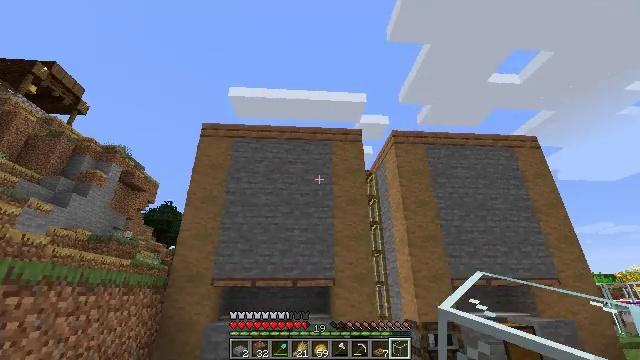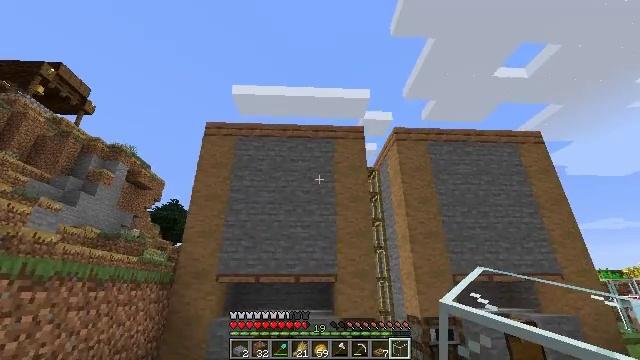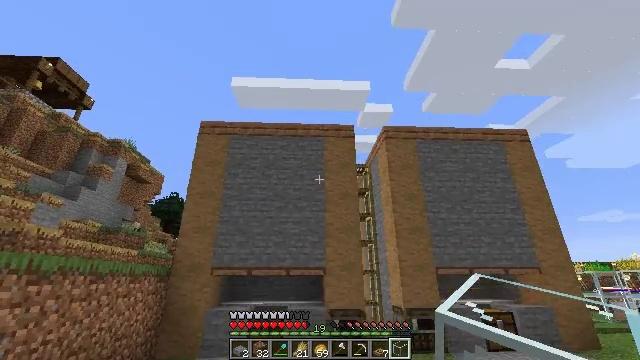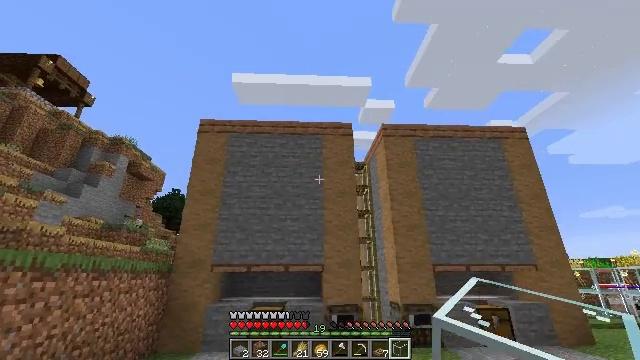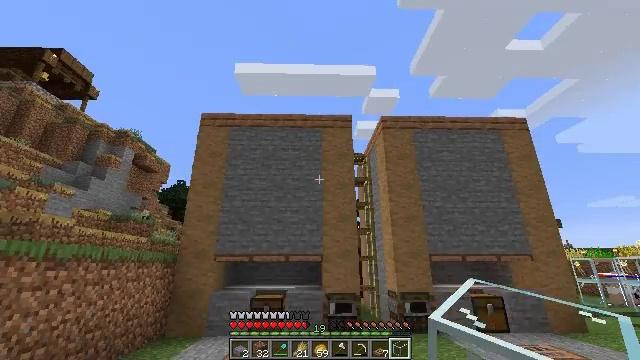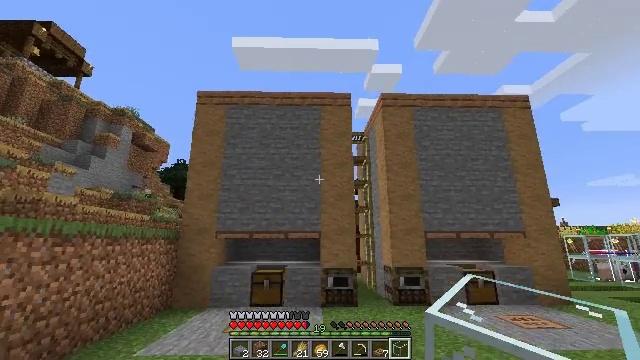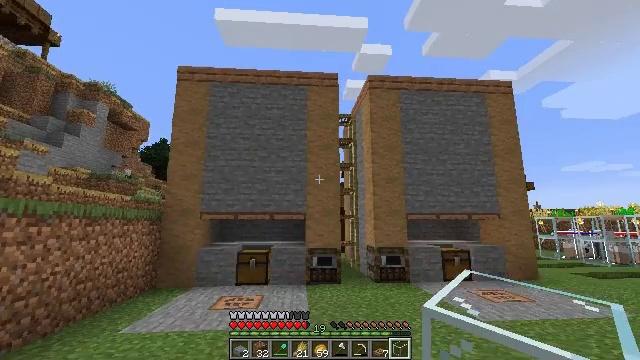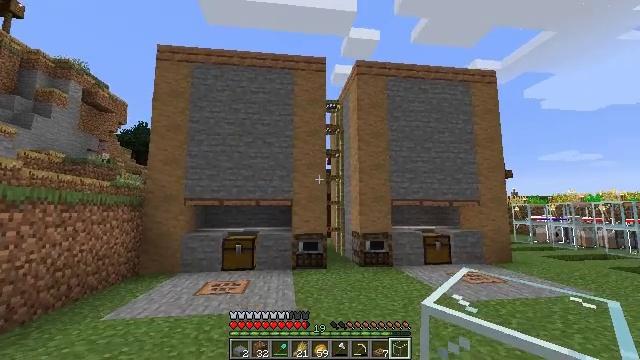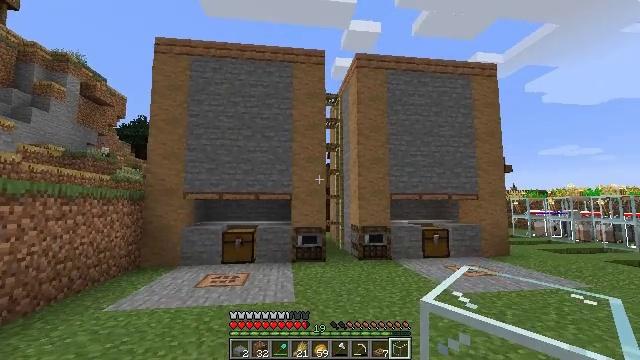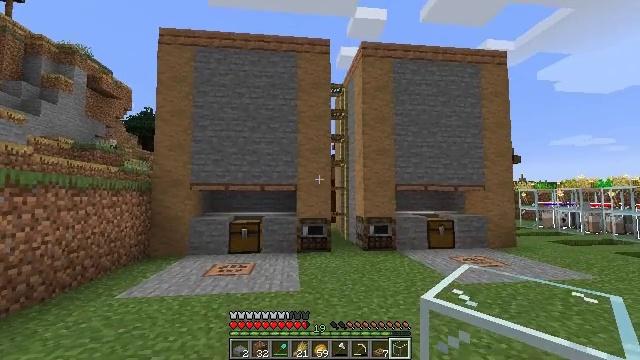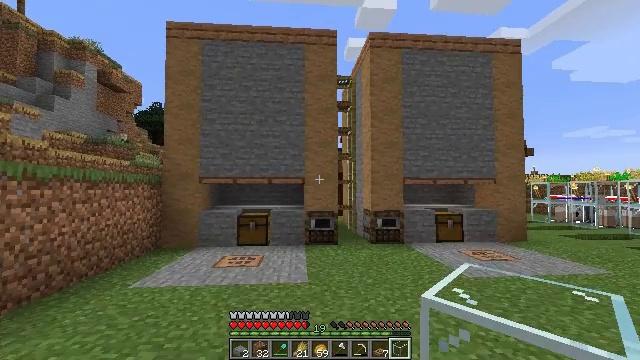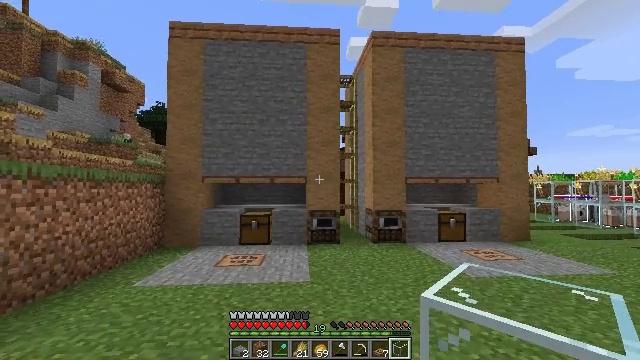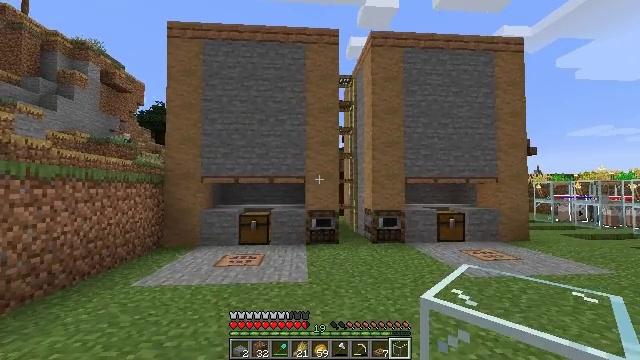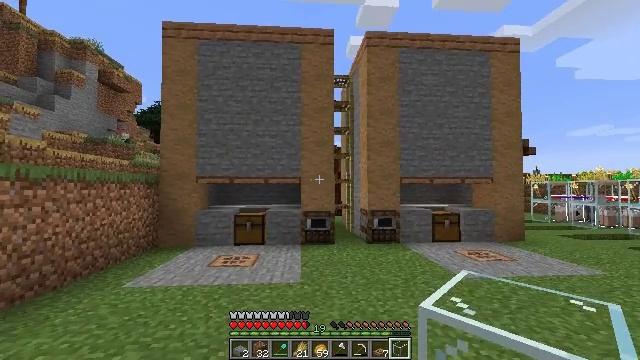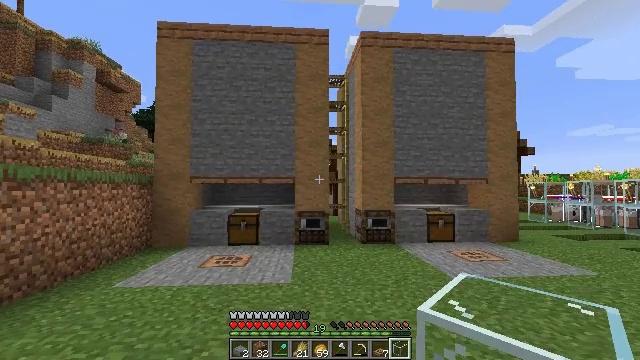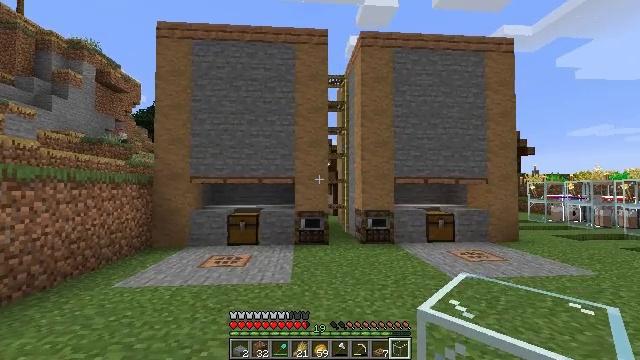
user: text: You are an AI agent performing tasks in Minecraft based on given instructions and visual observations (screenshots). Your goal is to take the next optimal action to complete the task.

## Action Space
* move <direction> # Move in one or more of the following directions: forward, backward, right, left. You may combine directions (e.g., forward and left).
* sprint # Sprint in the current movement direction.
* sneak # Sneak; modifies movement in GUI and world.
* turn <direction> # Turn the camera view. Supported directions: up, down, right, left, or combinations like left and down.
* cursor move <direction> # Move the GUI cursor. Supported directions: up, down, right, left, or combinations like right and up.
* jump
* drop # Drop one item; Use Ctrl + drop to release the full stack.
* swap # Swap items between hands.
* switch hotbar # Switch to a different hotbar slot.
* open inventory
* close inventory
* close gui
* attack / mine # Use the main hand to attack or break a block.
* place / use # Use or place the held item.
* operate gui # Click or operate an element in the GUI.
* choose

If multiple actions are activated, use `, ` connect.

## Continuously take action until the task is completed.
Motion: motion action
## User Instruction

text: Make a jungle sign with jungle wood planks.
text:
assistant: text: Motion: move back and move right, turn left
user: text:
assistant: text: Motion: move back and move right, turn down
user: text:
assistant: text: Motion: move back and move right
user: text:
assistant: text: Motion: turn left and down
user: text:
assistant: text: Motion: turn down
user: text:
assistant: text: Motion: turn right and down
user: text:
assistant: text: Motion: turn right and down
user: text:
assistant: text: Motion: turn down
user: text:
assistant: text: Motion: turn left and down
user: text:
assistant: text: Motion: turn left and down
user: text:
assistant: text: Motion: no_op
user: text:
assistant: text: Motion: move right
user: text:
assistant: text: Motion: move right
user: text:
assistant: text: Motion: no_op
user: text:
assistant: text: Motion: no_op
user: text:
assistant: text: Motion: no_op
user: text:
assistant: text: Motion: no_op
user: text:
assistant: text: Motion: no_op
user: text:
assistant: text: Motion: no_op
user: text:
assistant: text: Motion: no_op
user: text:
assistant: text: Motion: no_op
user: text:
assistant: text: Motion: no_op
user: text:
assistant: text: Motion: no_op
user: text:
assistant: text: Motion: no_op
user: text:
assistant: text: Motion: no_op
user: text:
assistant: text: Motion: no_op
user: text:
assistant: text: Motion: no_op
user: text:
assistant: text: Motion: no_op
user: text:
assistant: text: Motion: no_op
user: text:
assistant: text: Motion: no_op